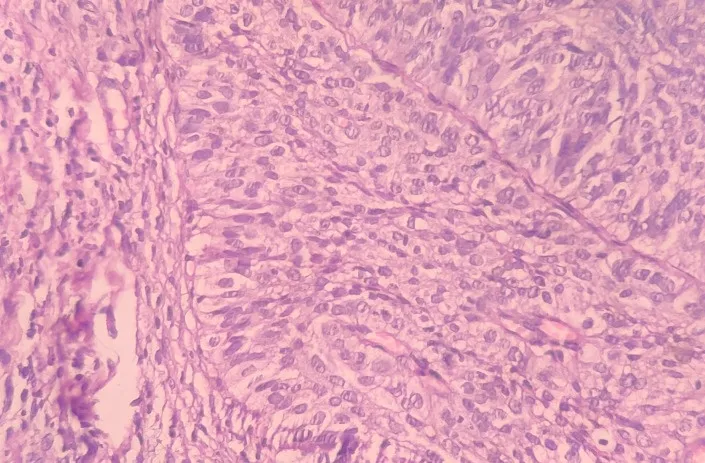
Haematoxylin and eosin-stained tissue section at 40x (high power view) showing hyperchromatic nuclei with nuclear palisading.
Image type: pathology (h&e)